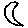
Label: moon